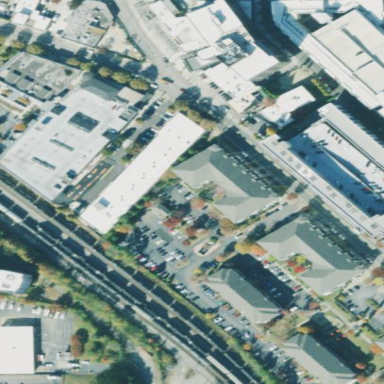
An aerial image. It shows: Retail building.